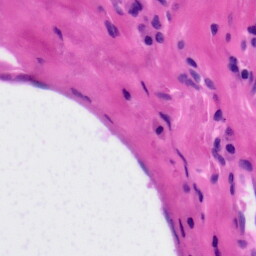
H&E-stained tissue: Tonsil